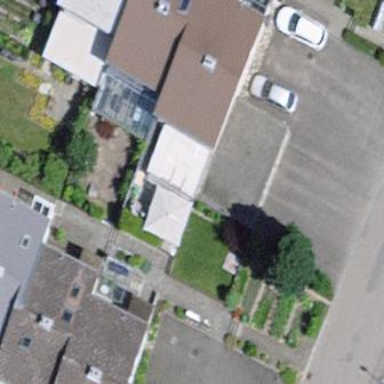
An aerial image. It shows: Simple house.